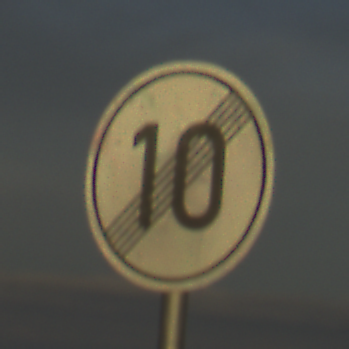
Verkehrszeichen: EndeGeschwindigkeit10
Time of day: SunriseSunset
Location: Outdoor (Nature)
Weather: PartlyCloudy
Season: Summer
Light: Natural